Interaction volume radius: 5 \u00c5
Interaction volume height: 10 \u00c5
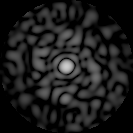
Disorder parameter: 0.8867